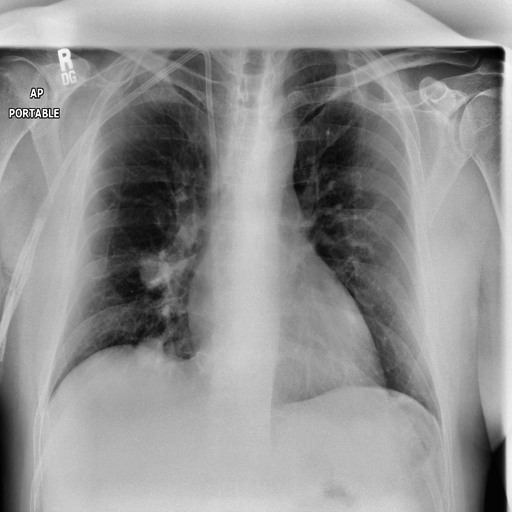
Finding: NORMAL